Field crop: maize
Growth stage: 2
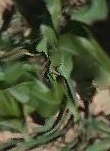
Species: maize